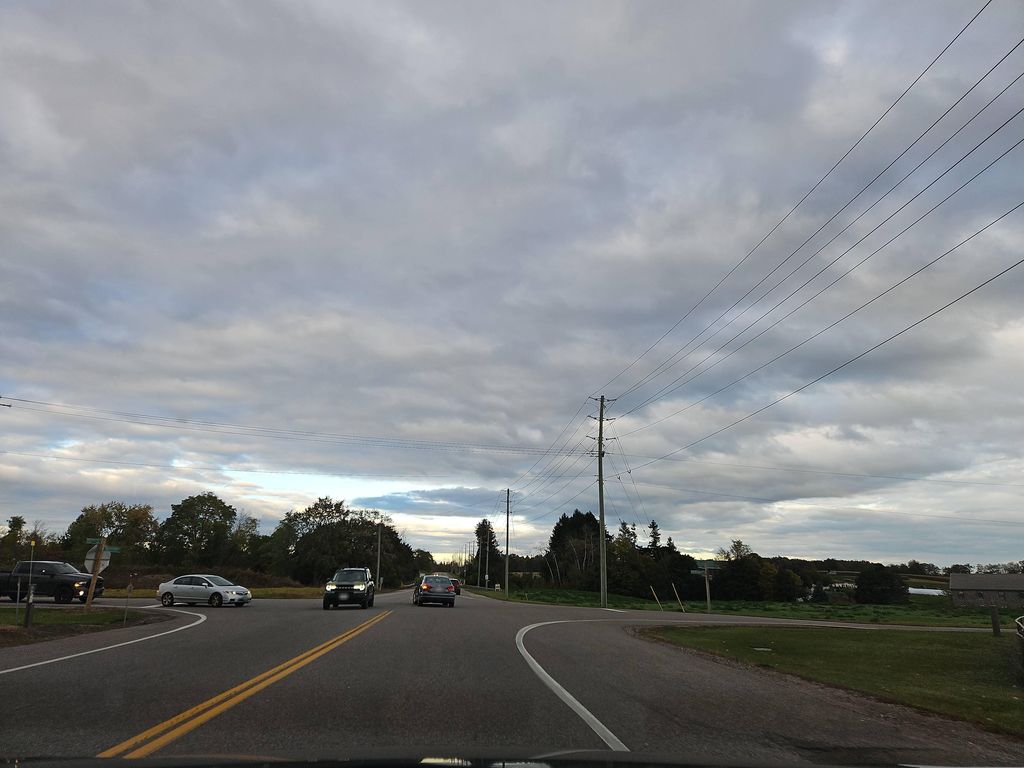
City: kitchener-waterloo